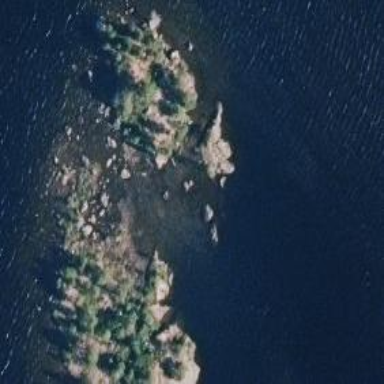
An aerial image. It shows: Islet.